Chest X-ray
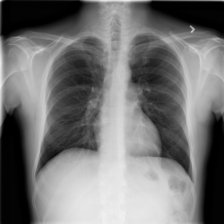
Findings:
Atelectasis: negative
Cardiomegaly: negative
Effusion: negative
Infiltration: positive
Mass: negative
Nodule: negative
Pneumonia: negative
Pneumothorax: negative
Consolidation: negative
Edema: negative
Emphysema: negative
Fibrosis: negative
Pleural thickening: negative
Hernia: negative